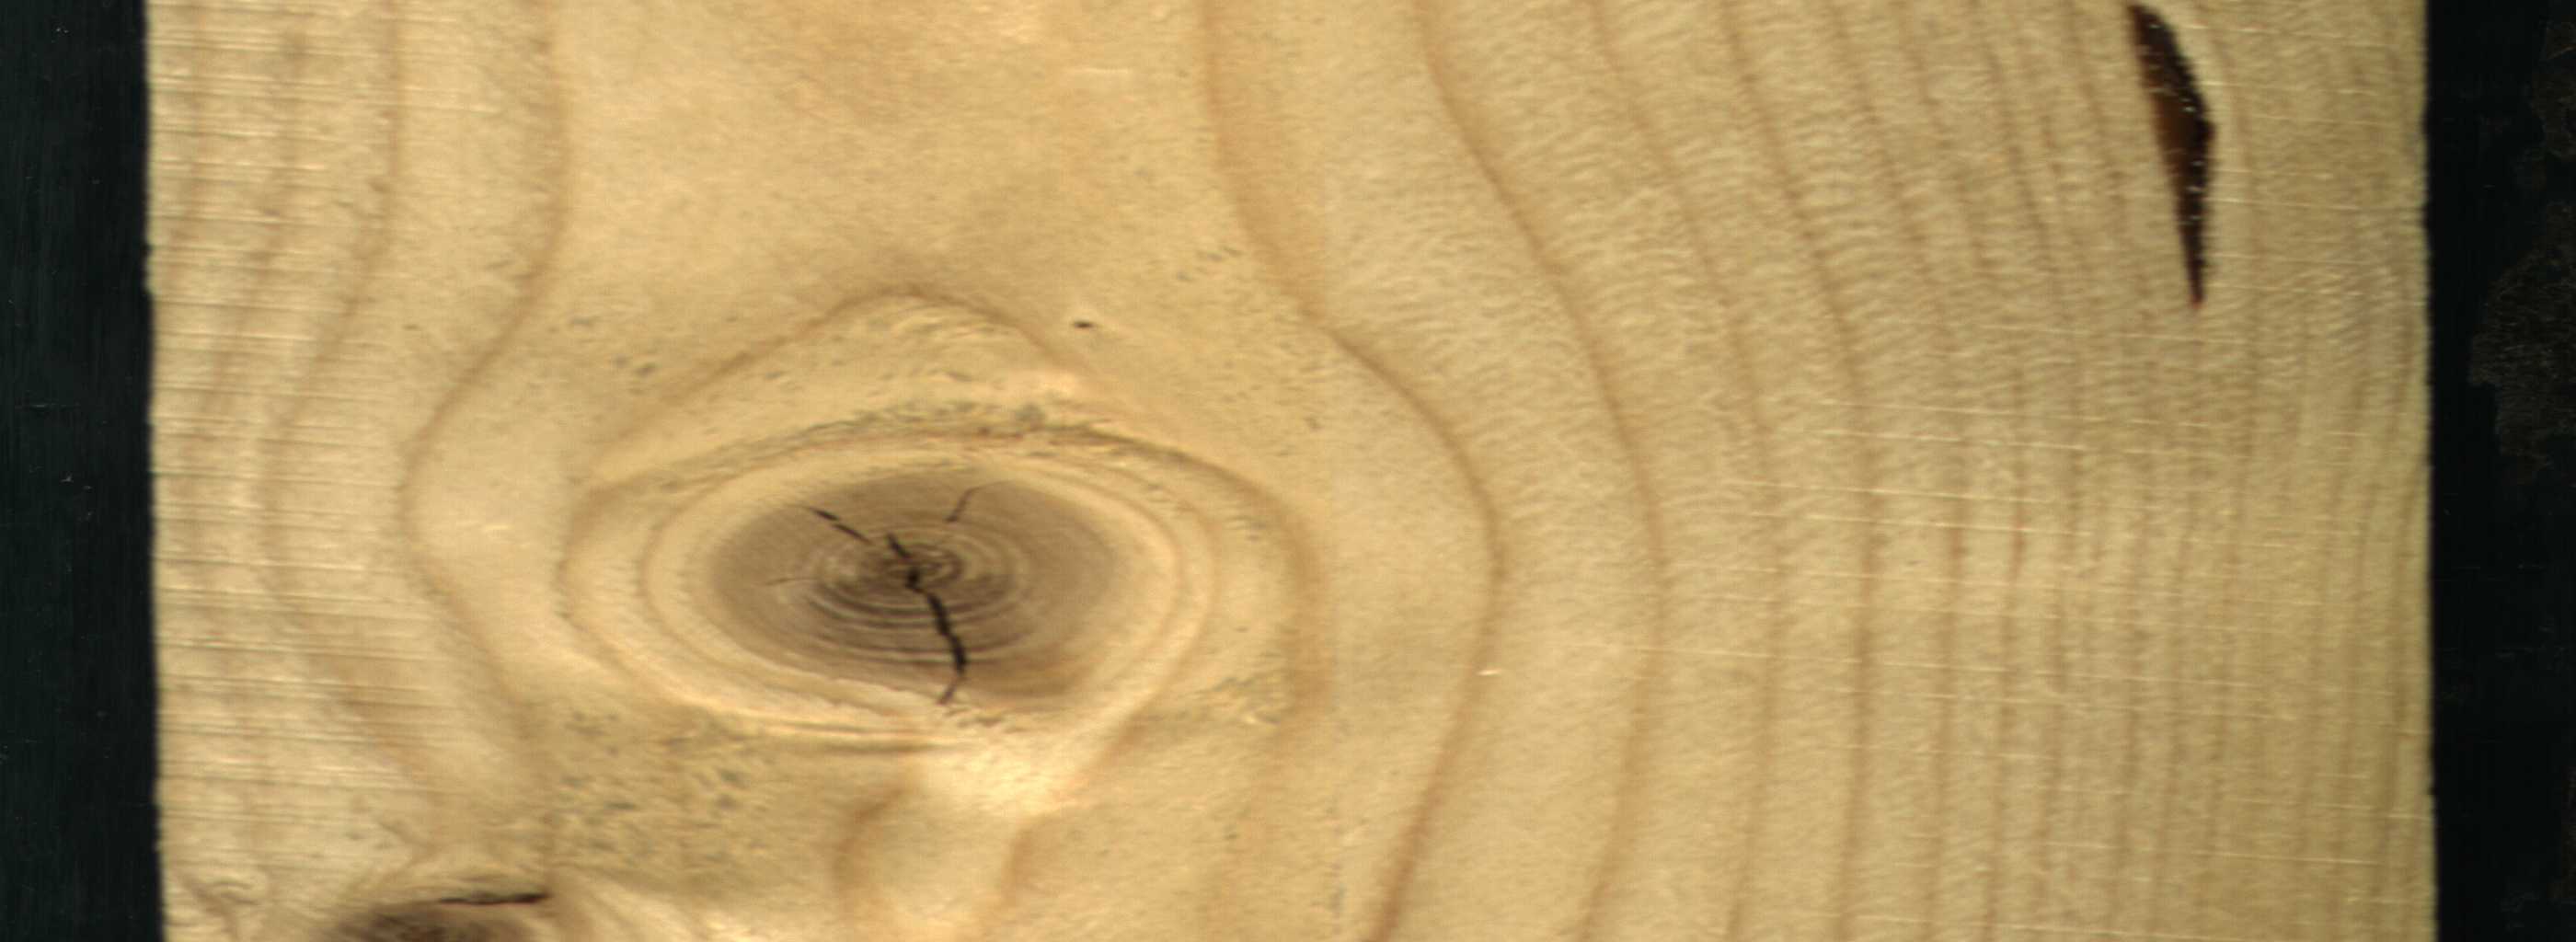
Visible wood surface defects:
resin
knot_with_crack
Live_Knot